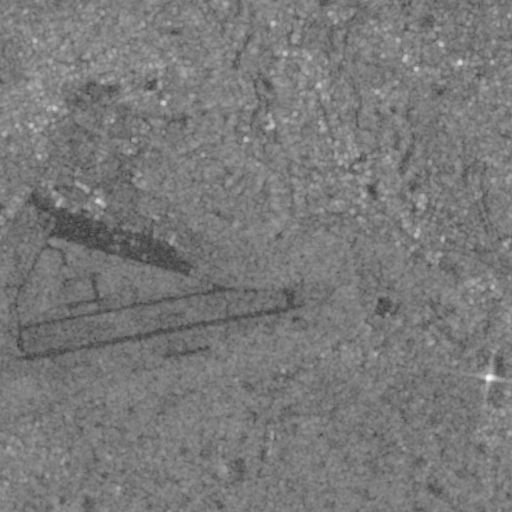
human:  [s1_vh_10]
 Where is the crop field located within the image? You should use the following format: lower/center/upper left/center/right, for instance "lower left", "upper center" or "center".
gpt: The crop field is located in the upper right of the image.
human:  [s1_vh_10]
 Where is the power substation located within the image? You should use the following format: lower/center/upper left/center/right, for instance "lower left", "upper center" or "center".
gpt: The power substation is located in the center of the image.
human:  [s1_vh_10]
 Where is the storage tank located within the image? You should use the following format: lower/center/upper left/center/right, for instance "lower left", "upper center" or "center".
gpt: The storage tank is located in the center of the image.
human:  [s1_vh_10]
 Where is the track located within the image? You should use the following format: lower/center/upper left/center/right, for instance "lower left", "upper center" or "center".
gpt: The track is located in the upper left of the image.
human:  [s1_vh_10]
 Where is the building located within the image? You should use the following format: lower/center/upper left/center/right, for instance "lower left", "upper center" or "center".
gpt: There is no building in the image.

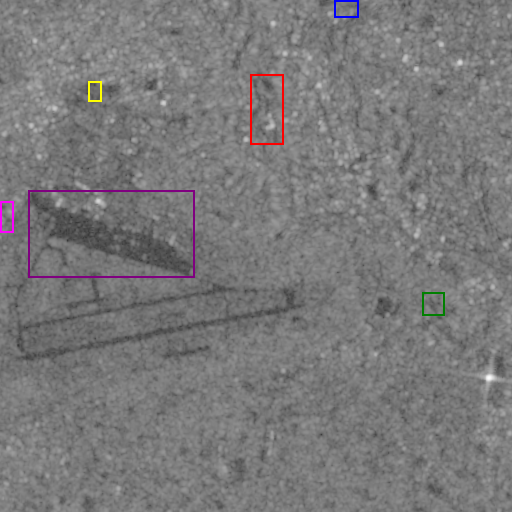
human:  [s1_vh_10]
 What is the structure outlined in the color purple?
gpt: The structure outlined in purple is an airport apron.
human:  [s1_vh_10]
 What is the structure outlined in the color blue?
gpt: The structure outlined in blue is a crop field.
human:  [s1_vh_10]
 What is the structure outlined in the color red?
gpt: The structure outlined in red is a park.
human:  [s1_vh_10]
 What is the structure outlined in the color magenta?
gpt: The structure outlined in magenta is a parking lot.
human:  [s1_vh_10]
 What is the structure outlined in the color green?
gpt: The structure outlined in green is a solar farm.
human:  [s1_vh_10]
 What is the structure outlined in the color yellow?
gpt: The structure outlined in yellow is a track.
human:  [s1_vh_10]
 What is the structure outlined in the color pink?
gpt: There is no pink outline.